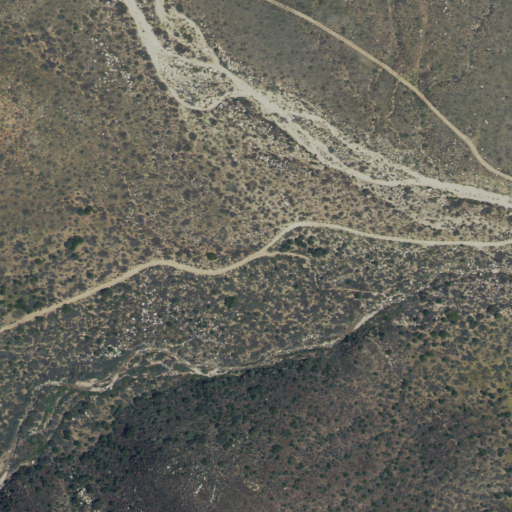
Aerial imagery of valley in California named Oriflamme Canyon containing grassland, shrub, open development, and low intensity development